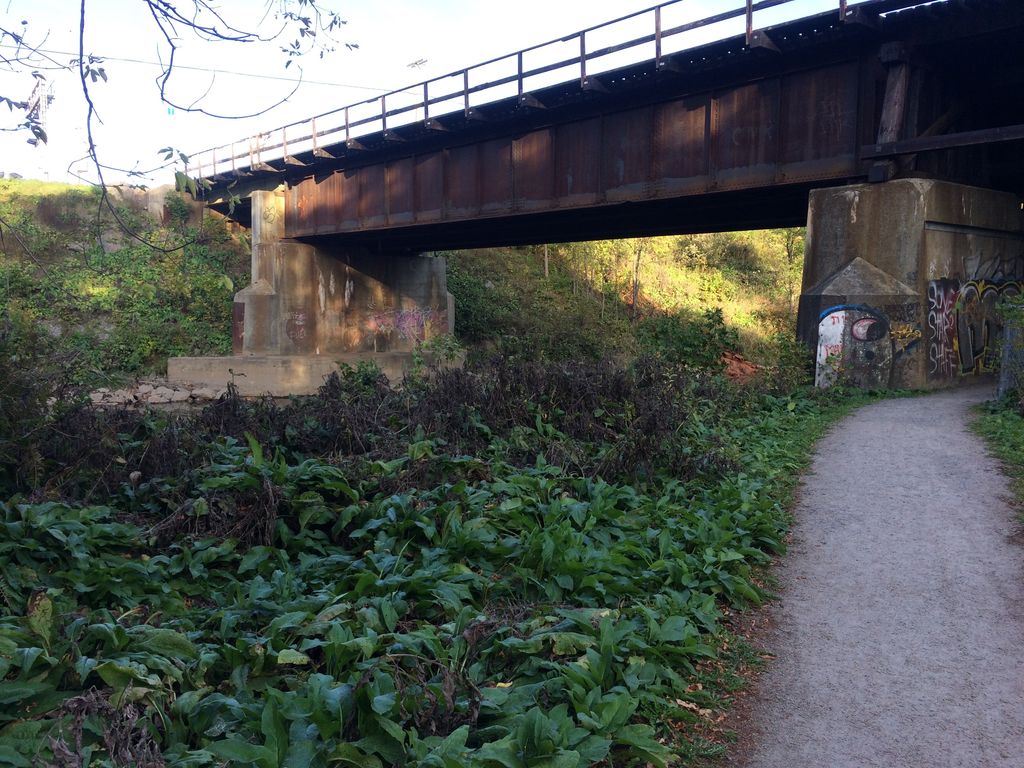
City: quebec_city